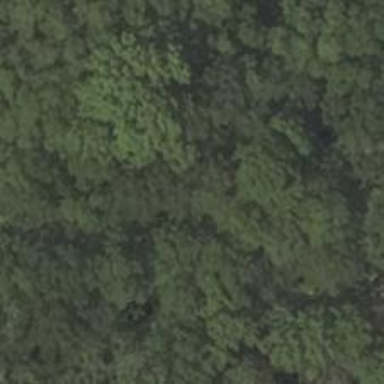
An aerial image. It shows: Path lined with broadleaved trees.